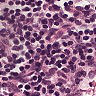
Metastatic tissue present: no